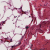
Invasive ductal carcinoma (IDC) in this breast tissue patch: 0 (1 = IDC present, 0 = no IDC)